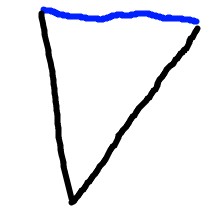
Shape: triangle